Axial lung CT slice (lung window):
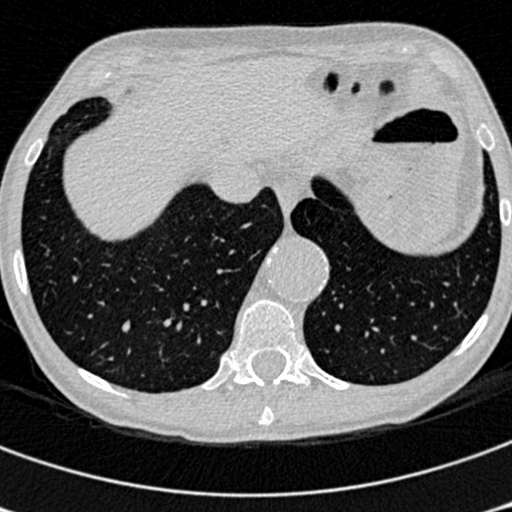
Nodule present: no